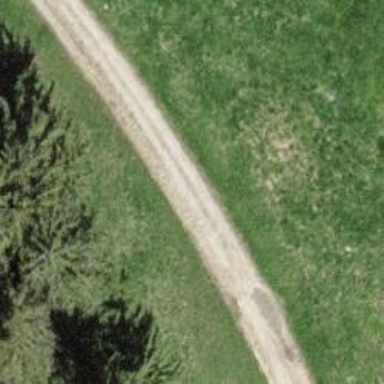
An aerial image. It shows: Gravel track used as road. It is grade3 track with separate cycleway.